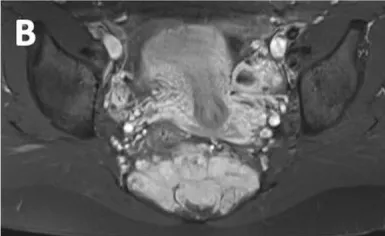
Axial T1-WI with spectral fat suppression and gadolinium-contrast enhancement.
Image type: radiology (mri)